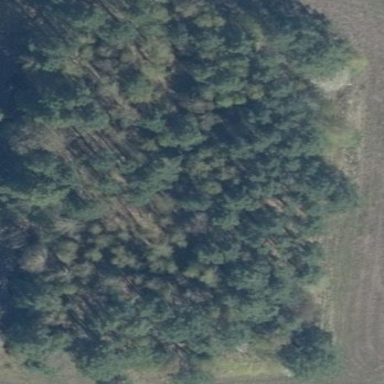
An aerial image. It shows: Forest with mix of leaf types.